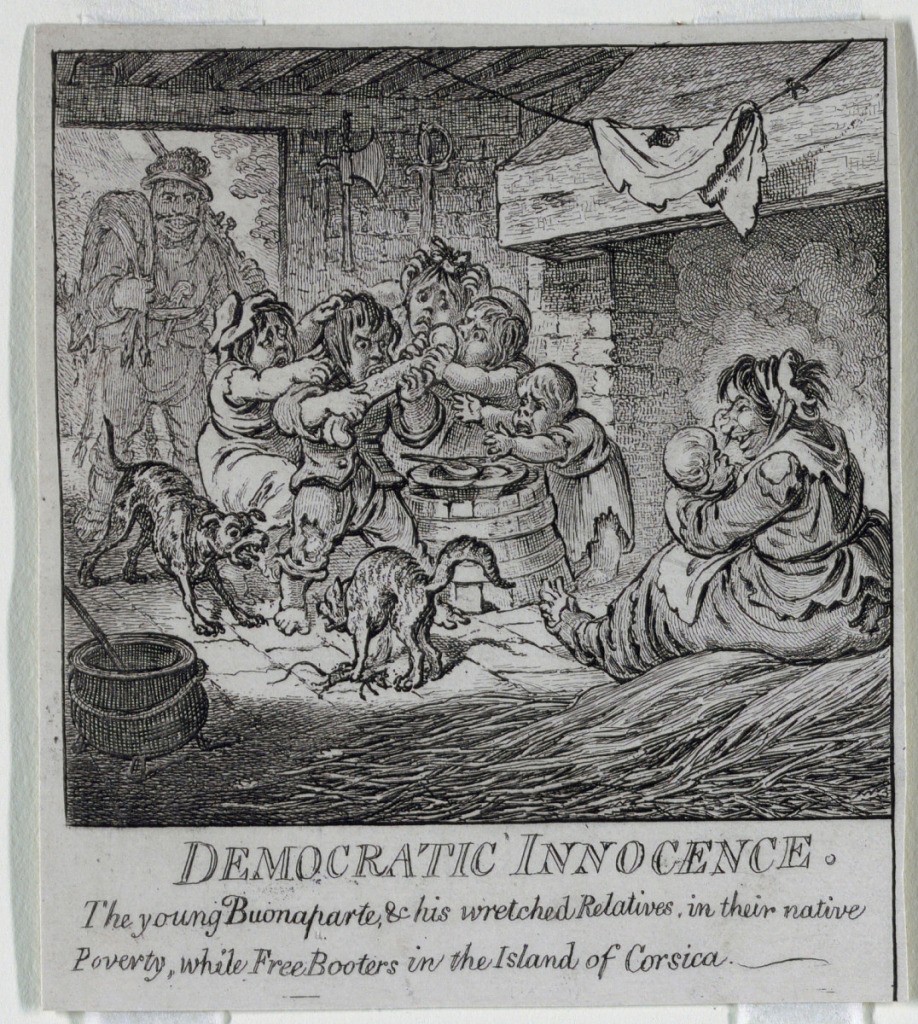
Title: "Democracy, or a Sketch o
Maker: James Gillray, 1756 – 1815
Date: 1800
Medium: Etching Support: white wove paper laid down on beige wove paper
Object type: Print
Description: Support: white wove paper laid down on beige wove paper???